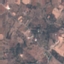
Land use / land cover: PermanentCrop